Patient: sex F, age 54
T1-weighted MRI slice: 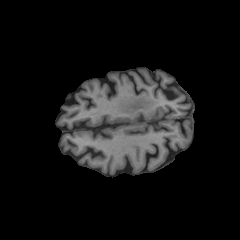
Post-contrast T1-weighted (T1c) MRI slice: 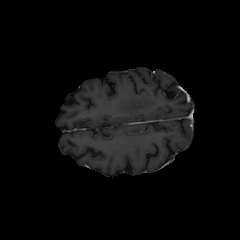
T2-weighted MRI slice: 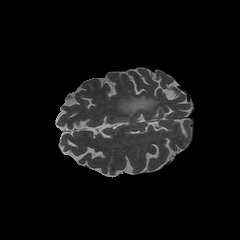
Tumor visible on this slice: yes
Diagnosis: Glioblastoma, IDH-wildtype
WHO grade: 4